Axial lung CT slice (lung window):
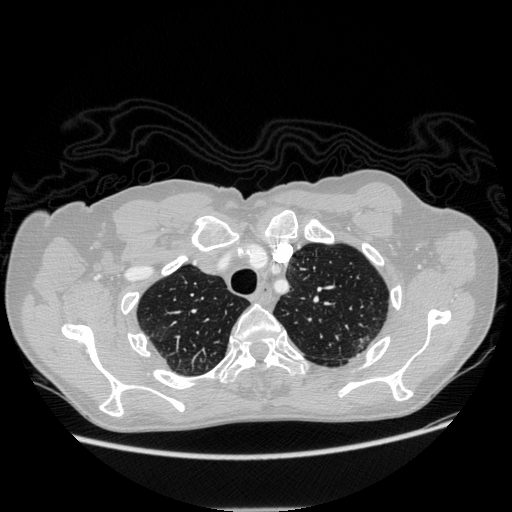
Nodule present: no